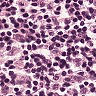
Metastatic tissue present: no